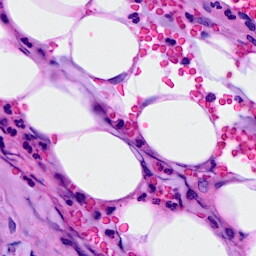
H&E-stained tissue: Breast